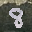
Label: 8